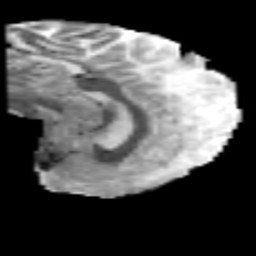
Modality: MD
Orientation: sagittal
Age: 43
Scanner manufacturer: philips
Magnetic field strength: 3 T
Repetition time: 8.6 s
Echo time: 0.127 s